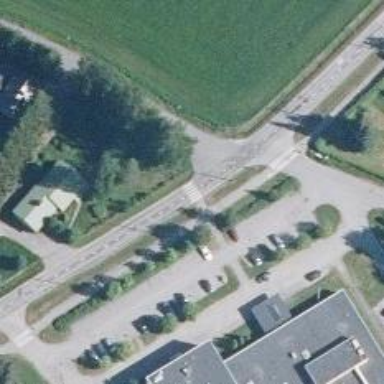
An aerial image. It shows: Zebra crossing on asphalt cycleway.